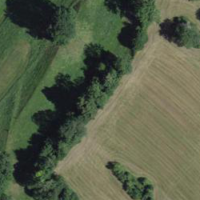
EUNIS habitat code: 24
Species observed at this site:
Prunus padus